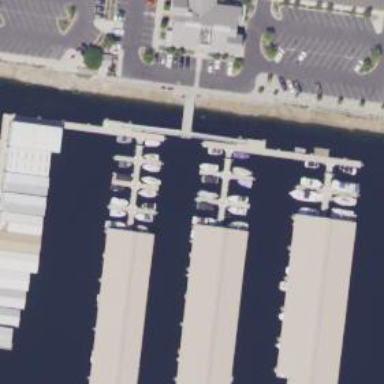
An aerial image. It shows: Man-made pier.